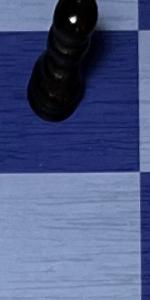
Label: Empty